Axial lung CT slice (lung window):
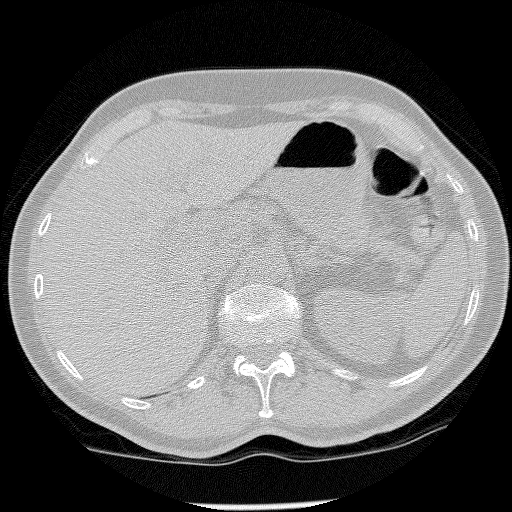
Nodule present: no